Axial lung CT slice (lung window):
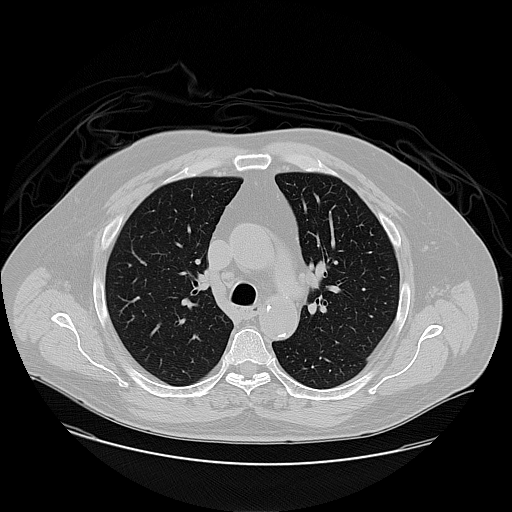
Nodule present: no